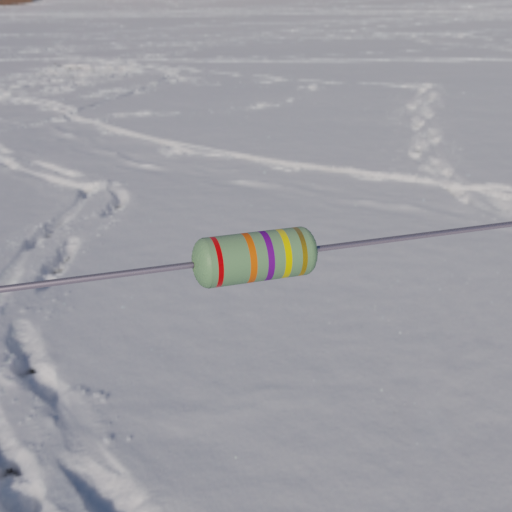
Resistor colour bands (in order): red, orange, violet, yellow, gold